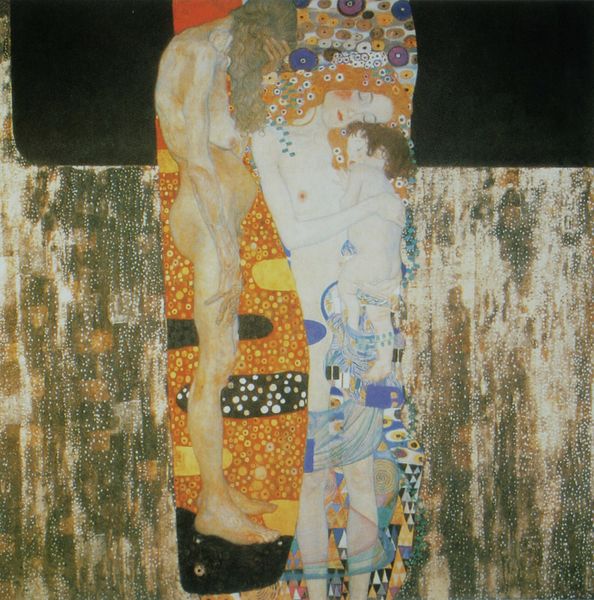
Titel: Die drei Lebensalter der Frau
Künstler: Gustav Klimt
Standort: Rom
Institution: Galleria Nazionale d'Arte Moderna
Schlagwörter: akt, blau, dunkel, gemälde, gruppe, hand, körper, mann, nackt, schlaf, weiß, akte, frauen, gelb, grün, menschen, blume, blumen, braun, brust, bunt, busen, frau, grau, haar, hell, kleid, köpfe, mitte, mund, orange, profil, rücken, schwarz, zeichnung, rot, tuch, wiese, beige, malerei, muster, ornament, alt, bart, blond, arm, arme, augen, halten, inkarnat, stehen, tragen, trauer, vollbart, öl, einsam, gold, haare, stoff, decke, drei, familie, kind, mutter, paar, vater, lippen, locken, schulter, garten, beine, brüste, farbig, füße, gesäß, hintern, wangen, kuss, liebe, umarmung, liegen, schlafen, umrisse, moderne, abstrakt, farben, fläche, farbe, lila, violett, baby, angst, jugendstil, weiblich, dekor, floral, ornamente, verzierung, bauch, nackte, junge, brustwarze, scham, schwanger, klimt, fliessend, punkte, rothaarig, umarmen, alter, dürr, umriß, blautöne, geld, nakt, jugend, sex, jugenstil, kreise, mosaik, österreich, anschmiegen, verzweiflung, rote haare, männlich, generationen, wien, greisin, zeit, alte frau, dreiecke, gustav, jugendstill, jugenstilistisch, dekorativ, sezession, sohn, secession, schiele, schutz, fürsorge, lebensalter, kringel, selbdritt, langes haar, gustav klimt, frauenalter, österraich, mann und frau, schlafsack, 1900, 1899, 1905, kimd, ornamenz, shame, koschka